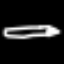
Label: pencil